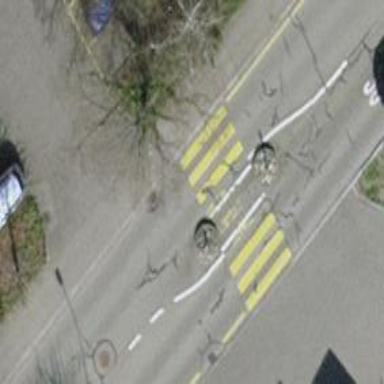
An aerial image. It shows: Uncontrolled zebra crossing with central island.